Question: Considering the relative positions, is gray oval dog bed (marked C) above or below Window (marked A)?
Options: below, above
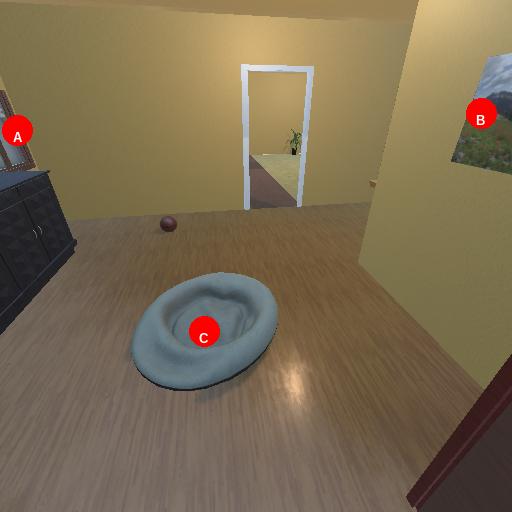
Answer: below